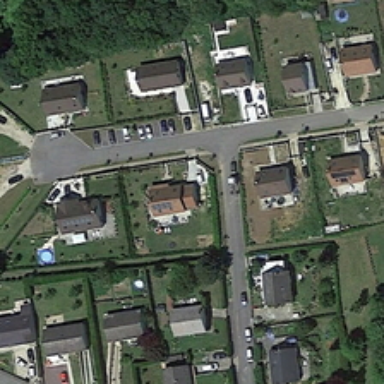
Many buildings and green trees are in a medium residential area .